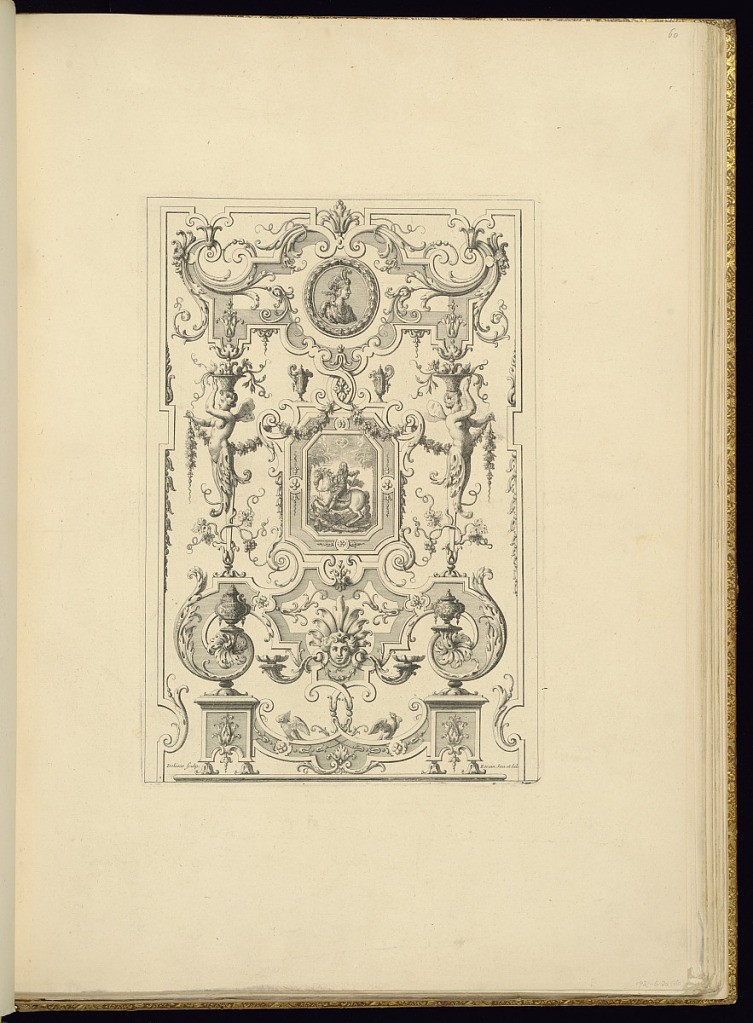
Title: Panel Design of Grotesque Ornamentation
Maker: Jean Berain, the elder, French, 1640-1711
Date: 1711
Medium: Engraving on laid paper
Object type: Bound print
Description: Panel of grotesque ornamentation, at the center of which is an image of a rearing equestrian portrait within an octagonal frame. Around the center are medallions, terms, vines, garlands, vases, scrolling acanthus leaves, and strapwork. The plate is signed.